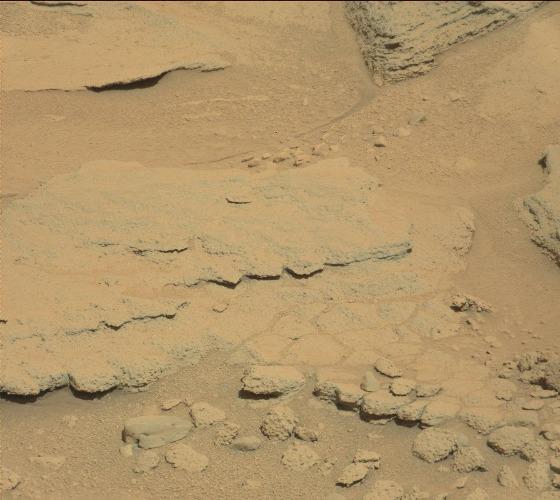
Terrain classes present: Bedrock, Gravel / Sand / Soil, Rock, Shadow